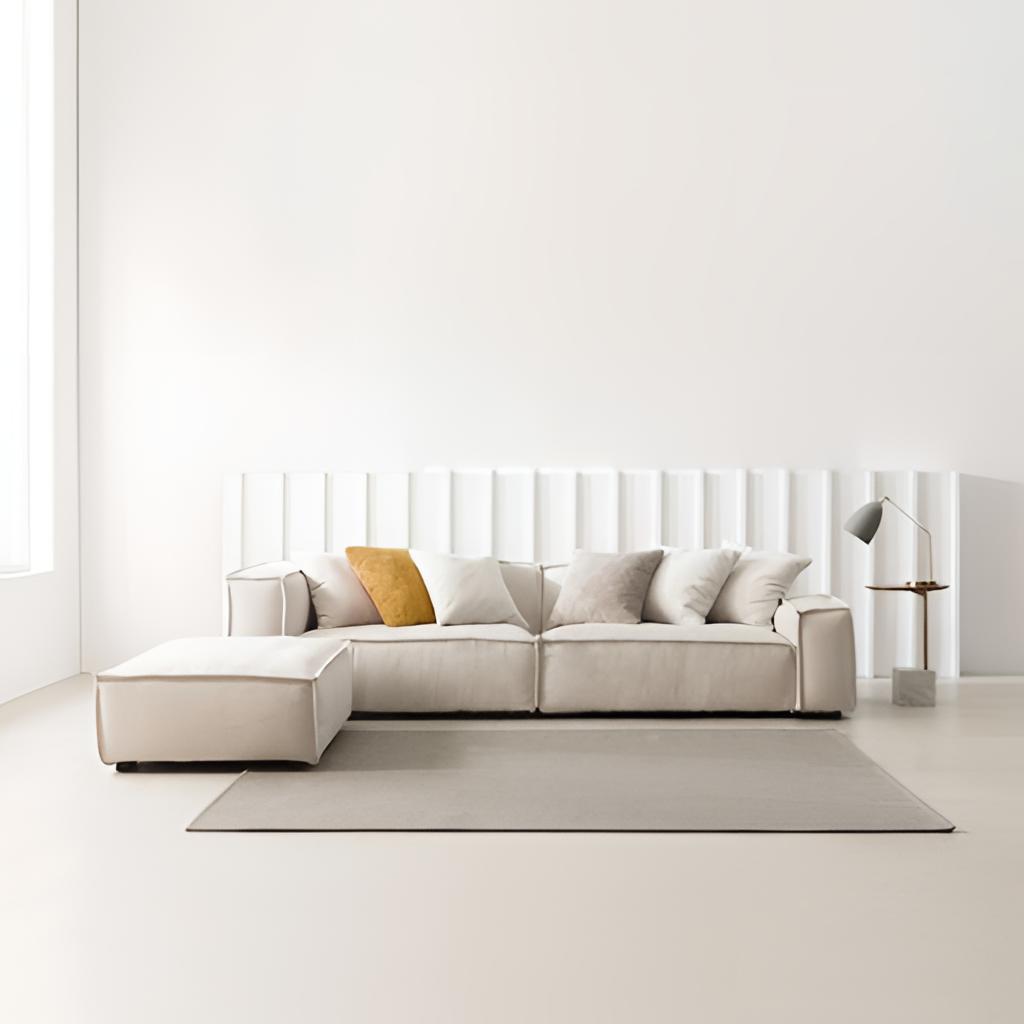
fabric sectional sofa, living room, cream paint wallpaper, with solid pattern, minimalist, cream tile flooring, with smooth pattern